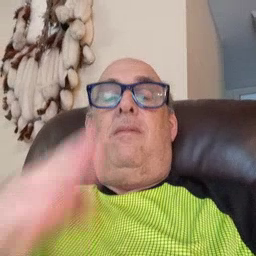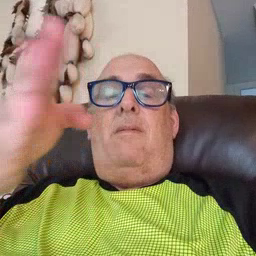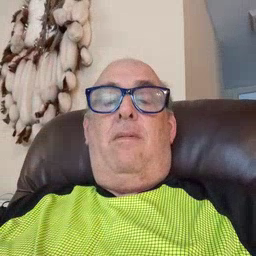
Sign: after